Field crop: maize
Growth stage: 2
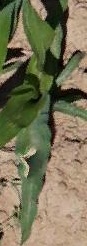
Species: maize